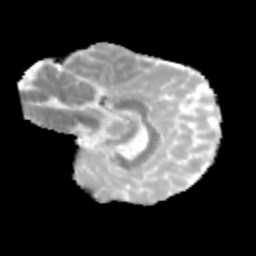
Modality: MD
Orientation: sagittal
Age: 11
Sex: male
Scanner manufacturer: siemens
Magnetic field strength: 3 T
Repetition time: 3.8 s
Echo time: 0.07 s